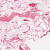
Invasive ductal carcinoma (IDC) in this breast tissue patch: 0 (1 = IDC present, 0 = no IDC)